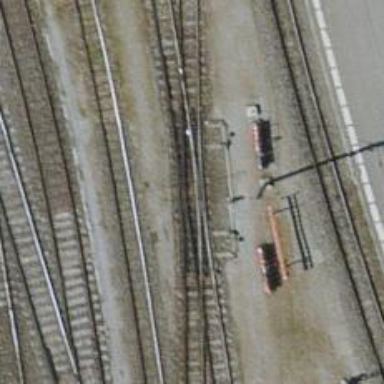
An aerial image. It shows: Railway switch.